The image is an STFT spectrogram (time versus frequency) of a rolling-element bearing's vibration signal. What is the most likely bearing condition (normal, inner_race, outer_race, ball)?
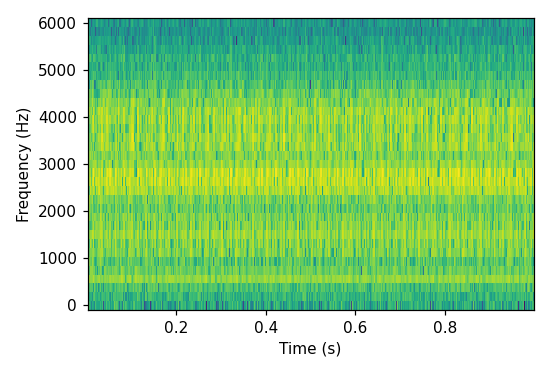
Answer: inner_race